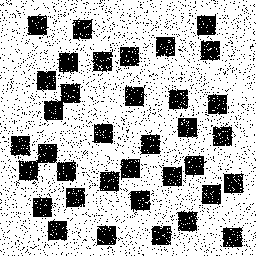
Squares: 36
Triangles: 0
Stars: 0
Total shapes: 36